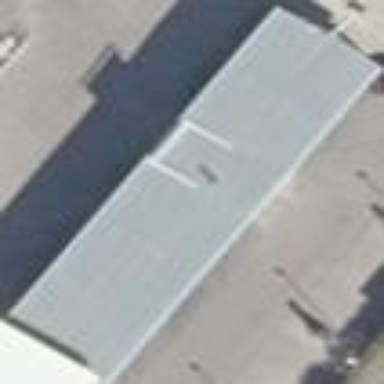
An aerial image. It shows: Self-service car wash on the roof of building. It features high-pressure water hoses for cleaning vehicles.